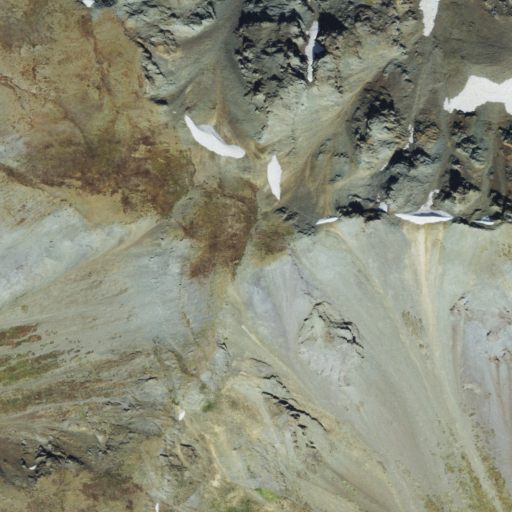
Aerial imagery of mountain in Colorado named Tower Mountain containing barren land and grassland